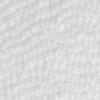
Label: no_change